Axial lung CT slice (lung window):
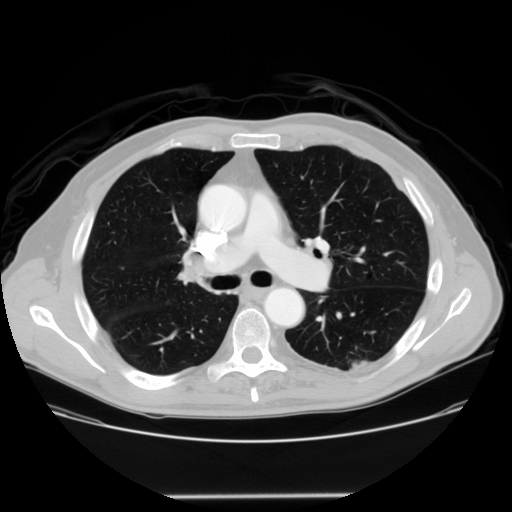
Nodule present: no